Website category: university
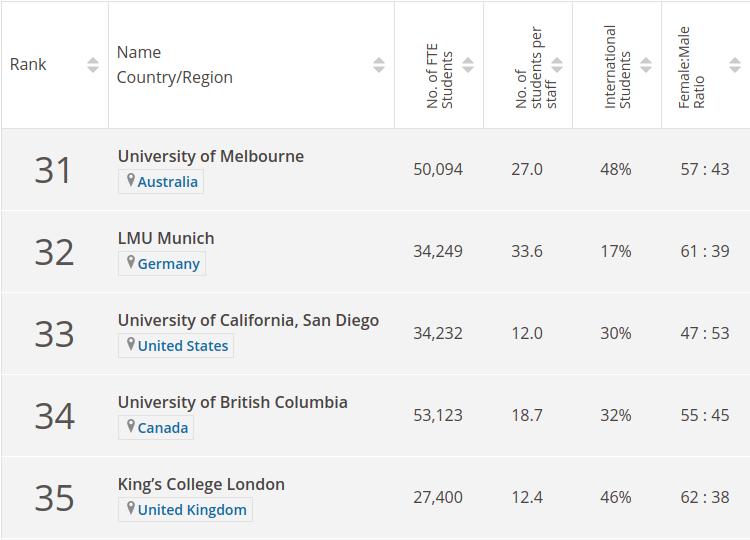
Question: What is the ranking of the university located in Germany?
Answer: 32

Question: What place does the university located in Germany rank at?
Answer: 32

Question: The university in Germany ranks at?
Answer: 32

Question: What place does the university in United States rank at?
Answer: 33

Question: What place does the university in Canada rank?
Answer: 34

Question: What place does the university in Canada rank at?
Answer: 34

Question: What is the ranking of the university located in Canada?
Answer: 34

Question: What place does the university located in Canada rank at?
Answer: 34

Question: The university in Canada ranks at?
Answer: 34

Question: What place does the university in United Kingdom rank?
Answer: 35

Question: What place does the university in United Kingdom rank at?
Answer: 35

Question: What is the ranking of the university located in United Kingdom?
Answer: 35

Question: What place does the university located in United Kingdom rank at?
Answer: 35

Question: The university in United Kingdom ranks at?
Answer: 35

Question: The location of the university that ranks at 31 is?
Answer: Australia

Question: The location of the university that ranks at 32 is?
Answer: Germany